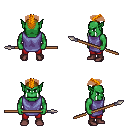
a pixel art fantasy rpg character, male body template, orc, green skin, chain tabard jacket, red pants, dark blonde short mohawk hairstyle, maroon shoes, spear, four views (front, back, left, right), 2x2 character sprite sheet, small pixel art, hard edges, no anti-aliasing